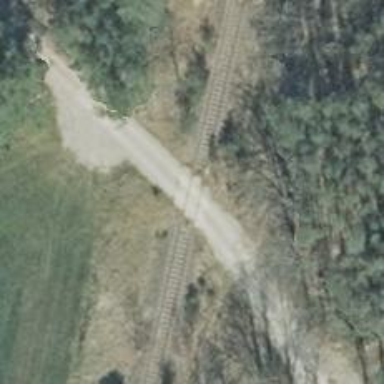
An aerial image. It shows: Level crossing along the railway.